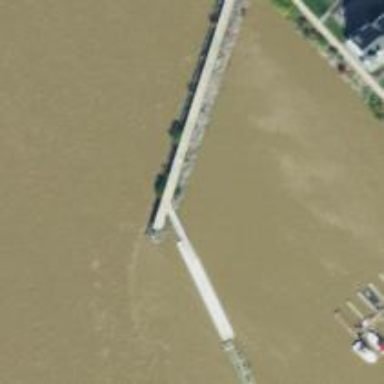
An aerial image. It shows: Footway on bridge.